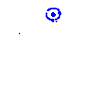
Particle: electron